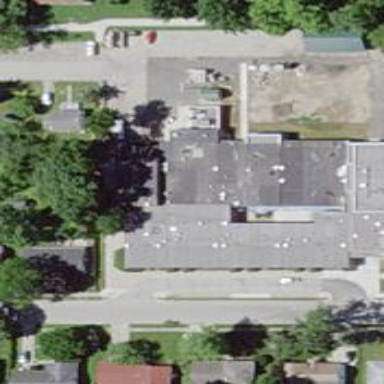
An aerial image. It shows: School building.